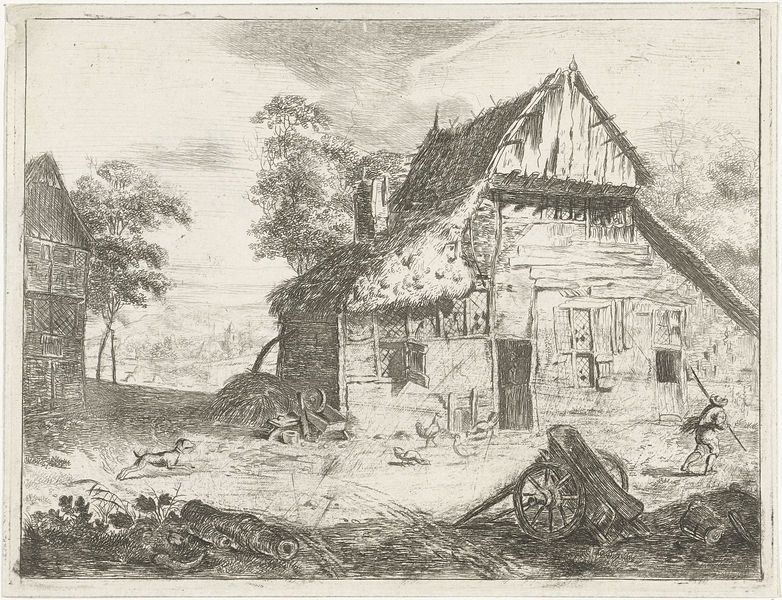
Titel: Boerderij
Künstler: Jabes Heenck
Standort: Amsterdam
Institution: Rijksmuseum
Schlagwörter: baum, himmel, mann, wolken, fenster, holz, hut, skizze, tür, zeichnung, dach, haus, hund, alt, hütte, land, pflanzen, karren, landleben, schornstein, heu, bauernhof, wagen, bauer, scheune, haufen, bleistift, ländlich, bauernhaus, huhn, hühner, misthaufen, farm, farmer, pflanen, hofhund, rder